Question: How can i turn on debugging when trying to add a service to my VB.net app? How can i change the settings to view it remotely? I tried loading up the .asmx page in IE on that server where the file is being hosted and it just asked me to save the file-would never open it to view as a page.
That is the error i get when i try to load the .asmx file from my server.

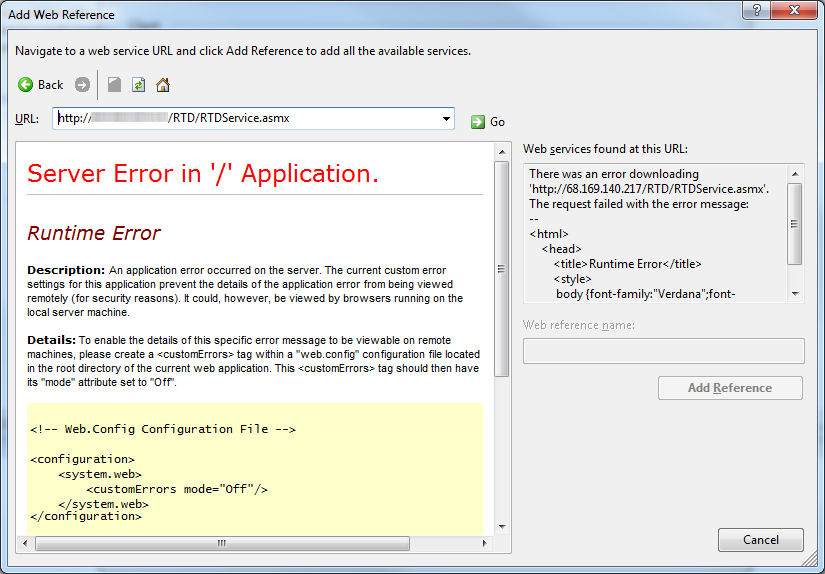
Answer: If you copy that 'customerrors' tag and paste it into the web config file exactly as shown, you'll get the same error screen, but it will show you a detailed error message, which should help you track down the underlying problem.